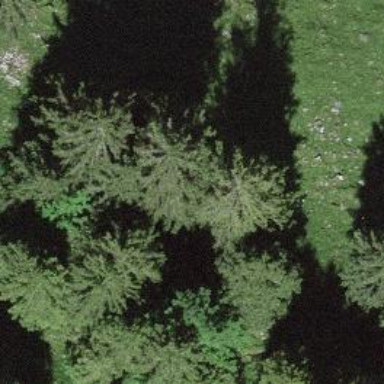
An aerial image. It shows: Forest area.